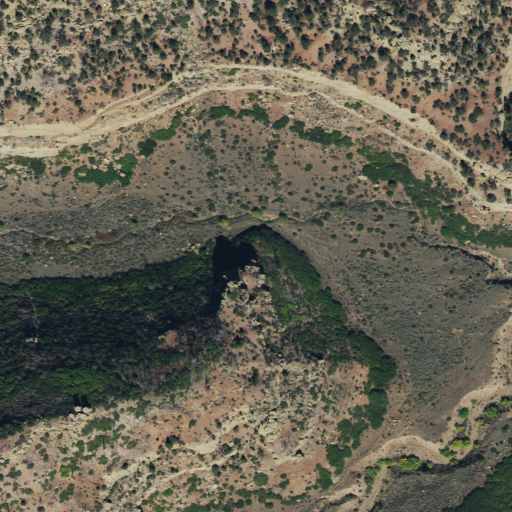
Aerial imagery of valley in Utah named Cherry Canyon containing shrub and evergreen forest